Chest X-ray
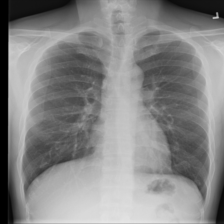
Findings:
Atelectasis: negative
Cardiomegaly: negative
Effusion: negative
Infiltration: negative
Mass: negative
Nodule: negative
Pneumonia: negative
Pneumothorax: negative
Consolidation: negative
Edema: negative
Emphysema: negative
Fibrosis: negative
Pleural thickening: negative
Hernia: negative